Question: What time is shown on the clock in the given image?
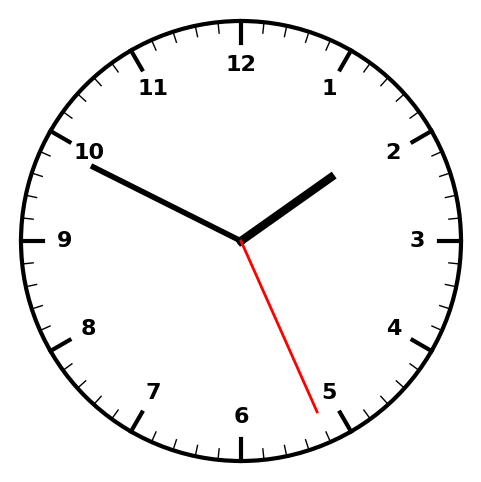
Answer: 01:49:26